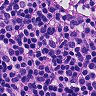
Metastatic tissue present: no